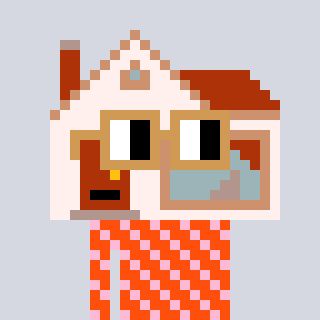
a pixel art character with square brown glasses, a house-shaped head and a orange-colored body on a cool background